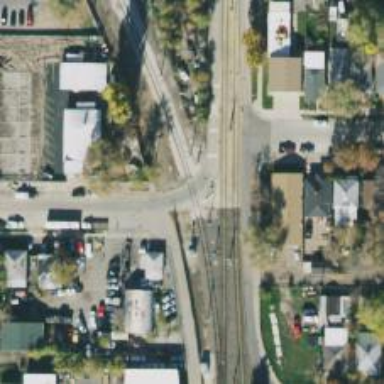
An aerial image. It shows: Level crossing along the railway.